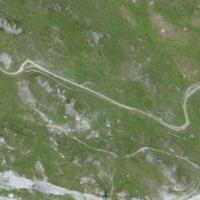
EUNIS habitat code: 26
Species observed at this site:
Anthus spinoletta
Saxifraga aizoides
Carduelis citrinella